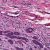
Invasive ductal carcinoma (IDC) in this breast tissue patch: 0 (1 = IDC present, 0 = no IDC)